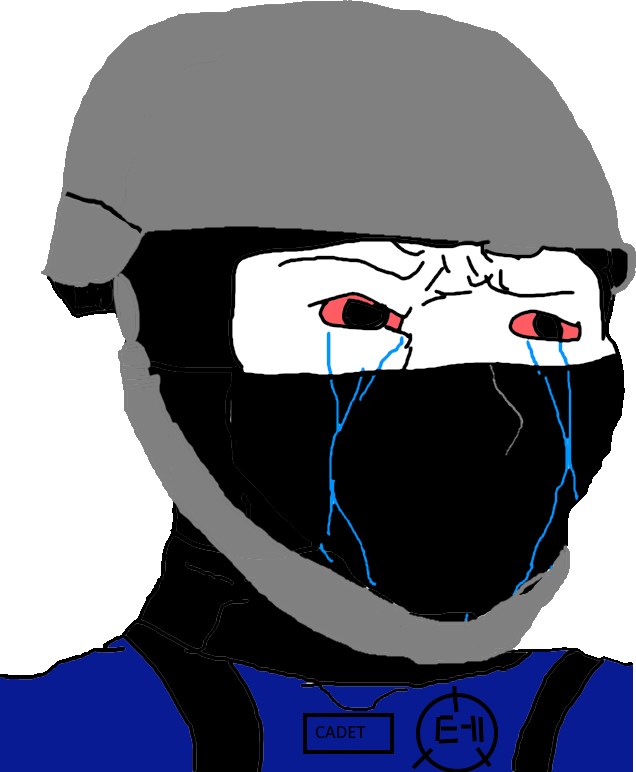
Label: 5_Crying_Wojak